Question: How many vehicles are from road transport from the image?
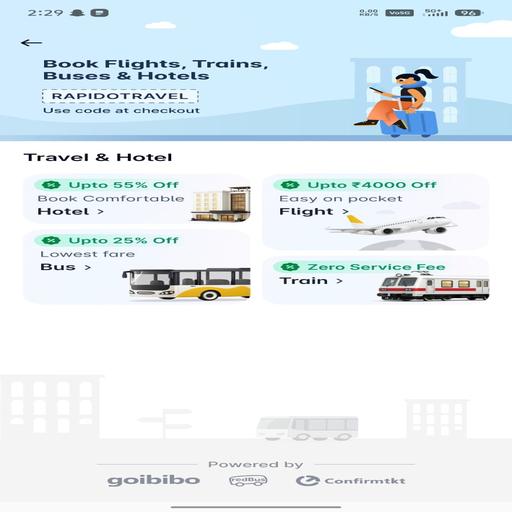
Answer: One